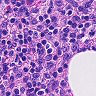
Metastatic tissue present: no